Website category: university
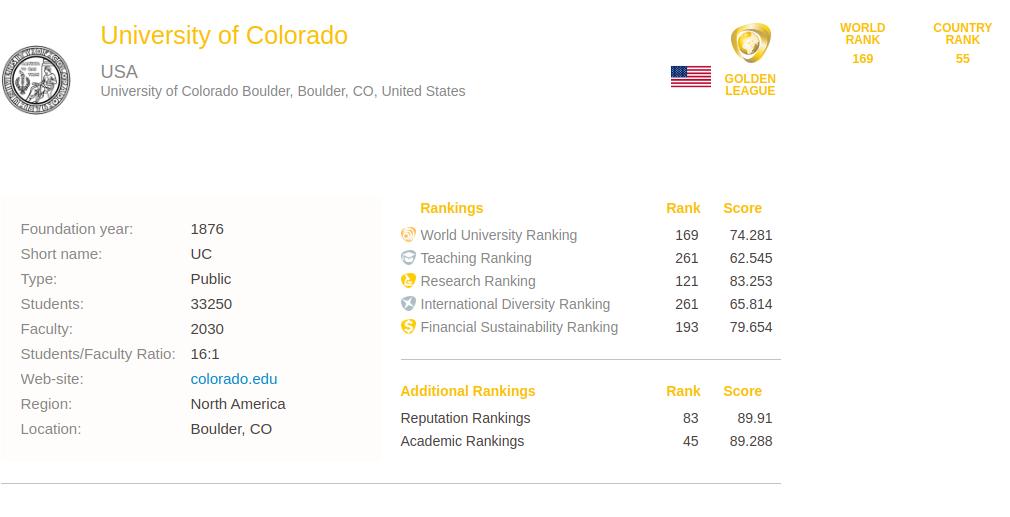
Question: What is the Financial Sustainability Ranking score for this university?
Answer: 79.654

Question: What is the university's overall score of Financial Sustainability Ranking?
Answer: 79.654

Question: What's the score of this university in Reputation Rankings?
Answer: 89.91

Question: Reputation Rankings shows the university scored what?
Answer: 89.91

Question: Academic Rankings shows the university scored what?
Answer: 89.288

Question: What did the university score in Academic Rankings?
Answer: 89.288

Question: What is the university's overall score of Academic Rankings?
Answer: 89.288

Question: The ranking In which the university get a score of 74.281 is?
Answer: World University Ranking

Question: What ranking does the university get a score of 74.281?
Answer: World University Ranking

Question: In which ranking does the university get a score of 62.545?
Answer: Teaching Ranking

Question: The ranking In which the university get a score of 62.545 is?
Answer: Teaching Ranking

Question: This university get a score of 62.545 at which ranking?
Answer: Teaching Ranking

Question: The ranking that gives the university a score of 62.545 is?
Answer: Teaching Ranking

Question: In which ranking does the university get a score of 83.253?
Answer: Research Ranking

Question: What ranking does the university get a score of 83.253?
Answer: Research Ranking

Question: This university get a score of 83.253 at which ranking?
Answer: Research Ranking

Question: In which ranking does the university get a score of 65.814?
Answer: International Diversity Ranking

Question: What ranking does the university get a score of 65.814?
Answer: International Diversity Ranking

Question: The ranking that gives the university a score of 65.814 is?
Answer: International Diversity Ranking

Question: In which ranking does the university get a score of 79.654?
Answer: Financial Sustainability Ranking

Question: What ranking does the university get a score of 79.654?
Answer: Financial Sustainability Ranking

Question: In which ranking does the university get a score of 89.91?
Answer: Reputation Rankings

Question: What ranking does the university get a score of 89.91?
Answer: Reputation Rankings

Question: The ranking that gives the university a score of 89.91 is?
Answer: Reputation Rankings

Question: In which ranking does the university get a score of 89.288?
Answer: Academic Rankings

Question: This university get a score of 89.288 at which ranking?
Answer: Academic Rankings